Field crop: maize
Growth stage: 1
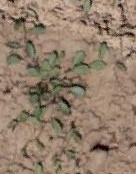
Species: convolvulus